Question: I have the following SQL Server Query
'''
select r.isactive,r.workingyear,r.startperiod,r.endperiod,r.anniversary
from setup_holiday_policy t cross apply
(select data
from dbo.Split(t.scheduleapplication, ',')
) di cross apply
(select max(case when did.id = 1 then did.data end) as isactive,
max(case when did.id = 2 then did.data end) as workingyear,
max(case when did.id = 3 then did.data end) as anniversary,
max(case when did.id = 4 then did.data end) as startperiod,
max(case when did.id = 5 then did.data end) as endperiod
from dbo.Split(di.data,':') did
) r
WHERE r.workingyear = @employeeworkingyears
'''
The policy table can have a 0 value in the workingyear field. Meaning that when this field has 0 then is the default record I should return.
'''
setup_holiday_policy
'''
So, if '@employeeworkingyears = 2' and there is 'workingyears = 2' in 'setup_holiday_policy' I should return the default row that has the 0 value in workingyears field.
This is a sample of the rows returned.

Any clue how to achieve this?
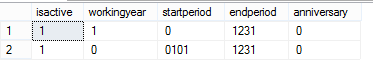
Answer: If only one row is going to be returned (as suggested by the sample data), you can do this using 'top':
'''
select top 1 r.isactive,r.workingyear,r.startperiod,r.endperiod,r.anniversary
from setup_holiday_policy t cross apply
(select data
from dbo.Split(t.scheduleapplication, ',')
) di cross apply
(select max(case when did.id = 1 then did.data end) as isactive,
max(case when did.id = 2 then did.data end) as workingyear,
max(case when did.id = 3 then did.data end) as anniversary,
max(case when did.id = 4 then did.data end) as startperiod,
max(case when did.id = 5 then did.data end) as endperiod
from dbo.Split(di.data,':') did
) r left outer join
(select @employeeworkingyears as employeeworkingyears
) e
on
WHERE r.workingyear in (@employeeworkingyears, 0)
order by r.workingyear desc;
'''